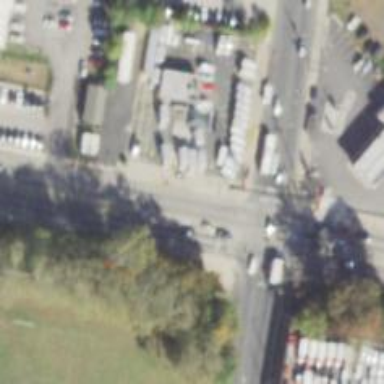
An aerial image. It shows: Marked crossing on the road.